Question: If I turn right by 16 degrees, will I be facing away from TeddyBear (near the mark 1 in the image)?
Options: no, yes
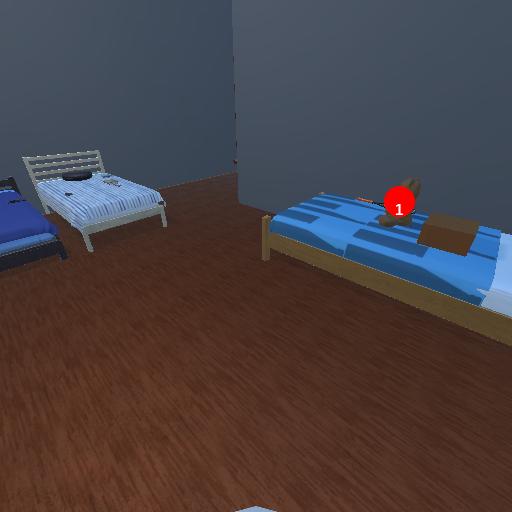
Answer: no